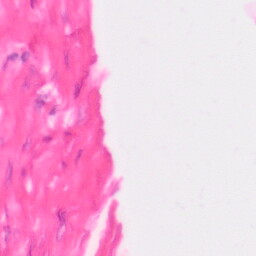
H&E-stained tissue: Colon